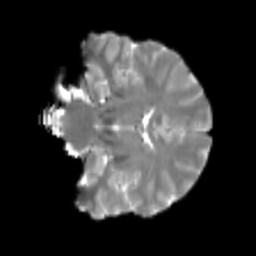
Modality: T2w
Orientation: coronal
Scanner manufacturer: siemens
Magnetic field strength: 3 T
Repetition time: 4 s
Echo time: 0.0594 s